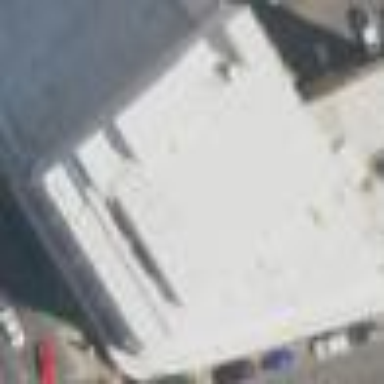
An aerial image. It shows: Retail building.